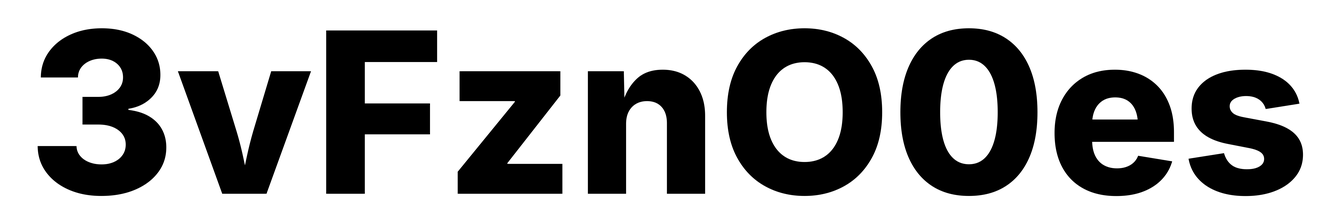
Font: Inter_ExtraBold